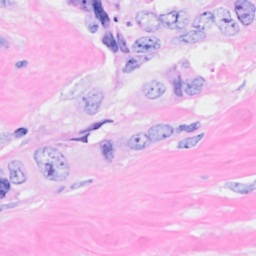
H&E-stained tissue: Breast